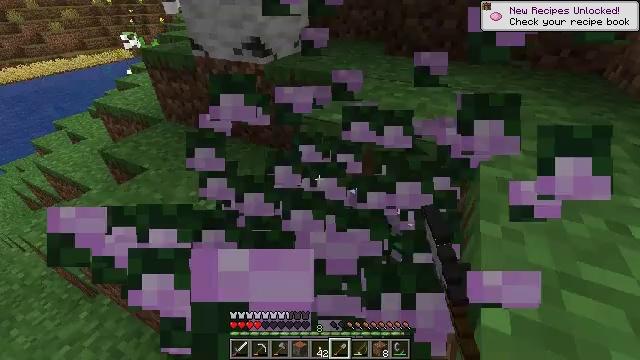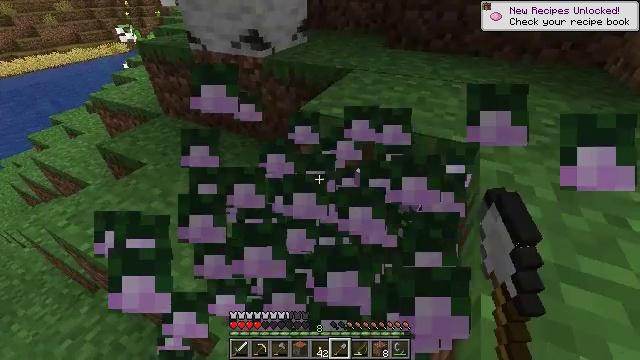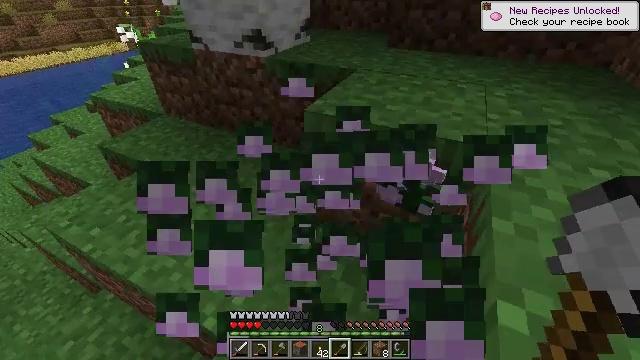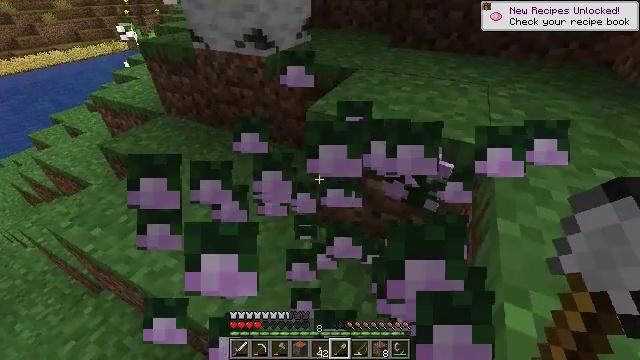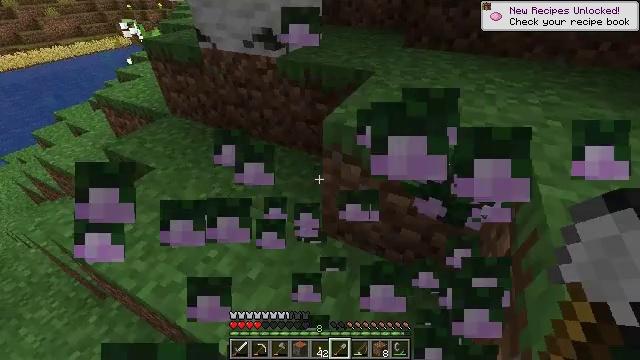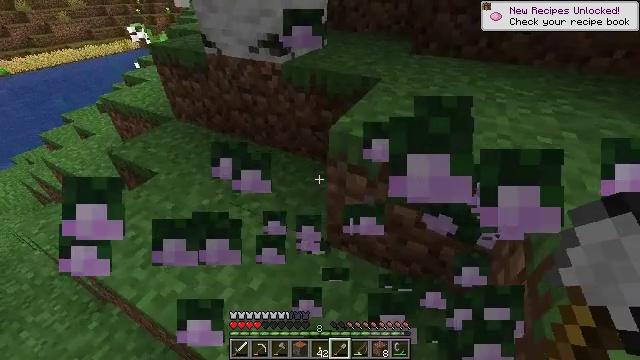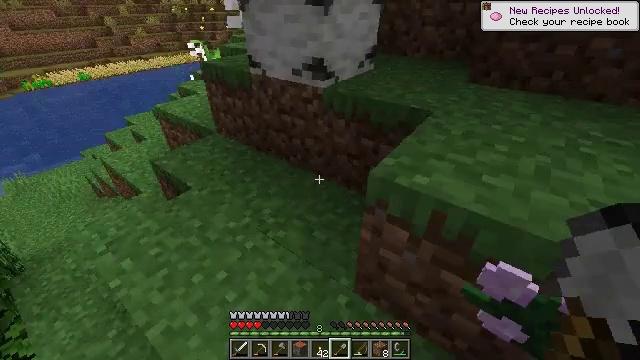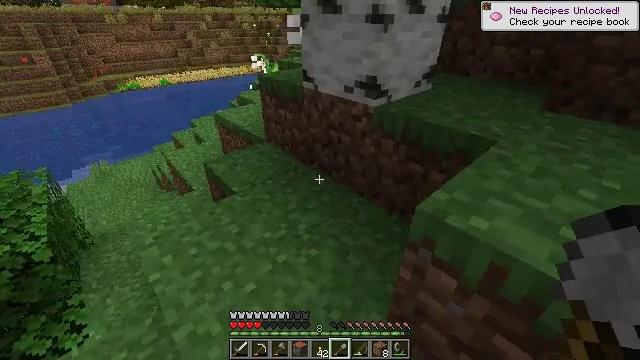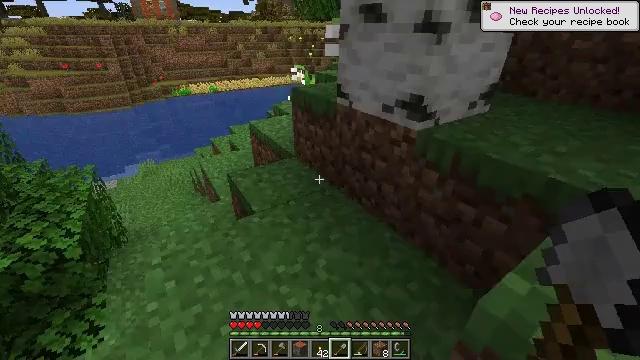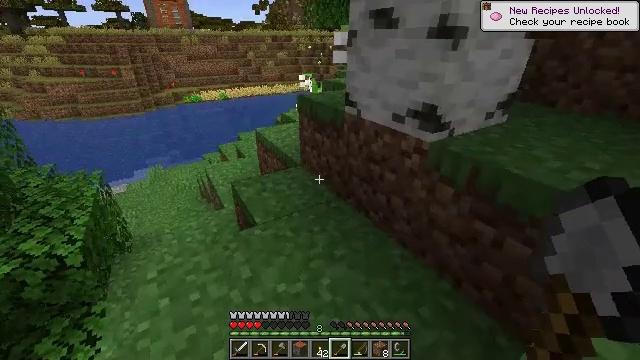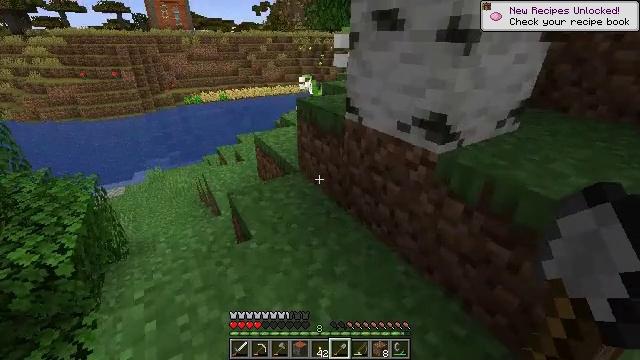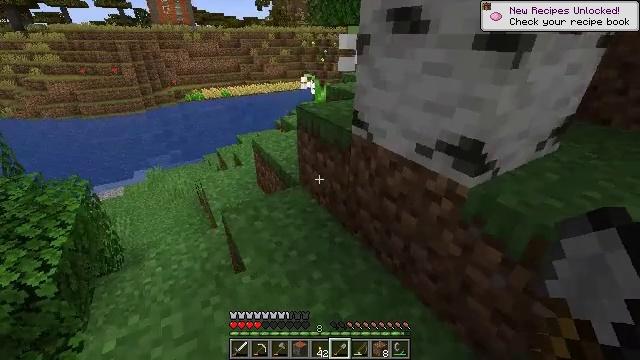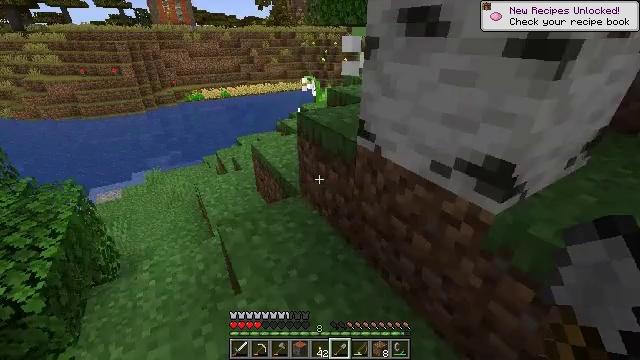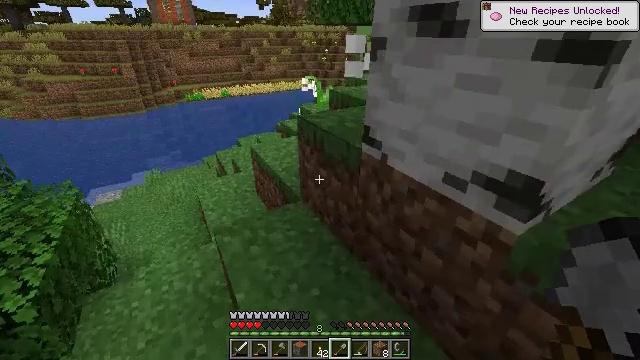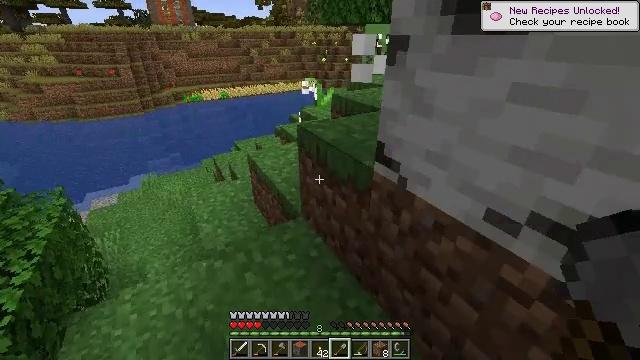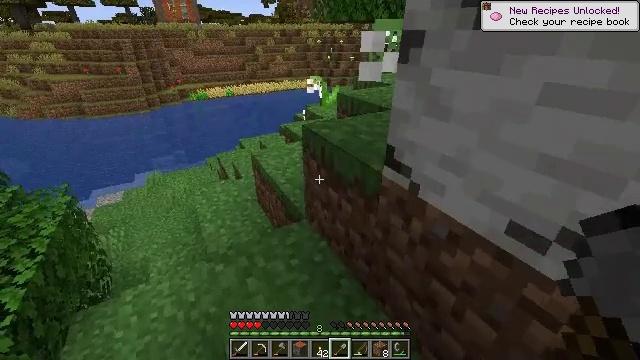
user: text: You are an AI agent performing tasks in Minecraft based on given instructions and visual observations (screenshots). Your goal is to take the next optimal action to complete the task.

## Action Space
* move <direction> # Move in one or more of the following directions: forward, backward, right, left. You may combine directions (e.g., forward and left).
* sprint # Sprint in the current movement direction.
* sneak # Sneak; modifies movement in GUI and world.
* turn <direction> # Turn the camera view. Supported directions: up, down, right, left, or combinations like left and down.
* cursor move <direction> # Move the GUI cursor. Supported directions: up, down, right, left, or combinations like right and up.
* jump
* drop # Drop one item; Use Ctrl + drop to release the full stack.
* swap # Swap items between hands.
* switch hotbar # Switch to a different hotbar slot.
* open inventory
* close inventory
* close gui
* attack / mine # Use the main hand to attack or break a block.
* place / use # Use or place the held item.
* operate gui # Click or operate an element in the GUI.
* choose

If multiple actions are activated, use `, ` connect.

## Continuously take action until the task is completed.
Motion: motion action
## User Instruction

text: Collect the lily of the valley from the ground.
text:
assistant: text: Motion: turn down
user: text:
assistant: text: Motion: move forward
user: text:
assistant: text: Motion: move forward
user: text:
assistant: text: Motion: move forward
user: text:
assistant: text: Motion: move forward, turn left
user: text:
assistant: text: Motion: move forward, turn left and up
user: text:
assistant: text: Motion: move forward, turn left and up
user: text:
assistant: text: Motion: move forward, turn left and up
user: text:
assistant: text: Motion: move forward, turn left and up
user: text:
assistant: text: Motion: move forward
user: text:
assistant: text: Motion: move forward
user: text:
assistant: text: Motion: move forward
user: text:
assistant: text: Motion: move forward
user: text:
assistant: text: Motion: move forward
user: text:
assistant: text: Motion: move forward, turn left
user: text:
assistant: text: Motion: move forward
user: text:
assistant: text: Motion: move forward
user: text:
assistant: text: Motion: move forward
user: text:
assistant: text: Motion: move forward
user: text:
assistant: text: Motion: move forward
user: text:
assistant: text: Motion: move forward
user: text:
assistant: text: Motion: move forward
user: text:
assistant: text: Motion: move forward, turn right
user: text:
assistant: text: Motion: move forward
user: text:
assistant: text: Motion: move forward, turn right
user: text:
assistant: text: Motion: move forward
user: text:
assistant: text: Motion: move forward
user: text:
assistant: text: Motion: move forward, turn right
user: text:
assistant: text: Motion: move forward, turn right
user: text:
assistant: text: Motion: move forward